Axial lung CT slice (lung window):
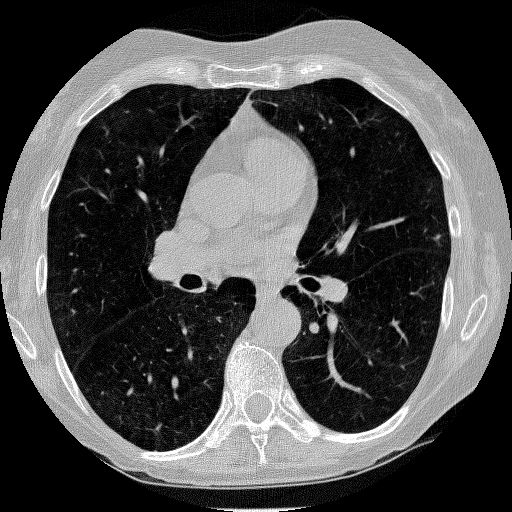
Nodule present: no